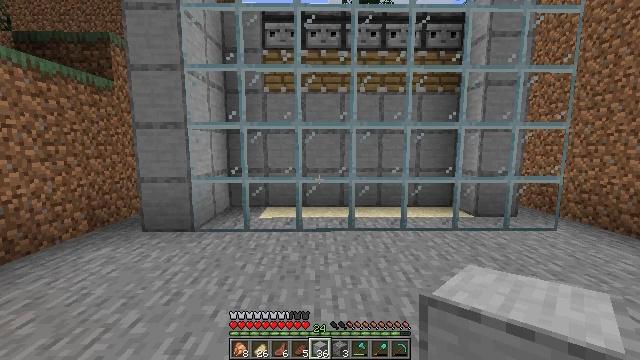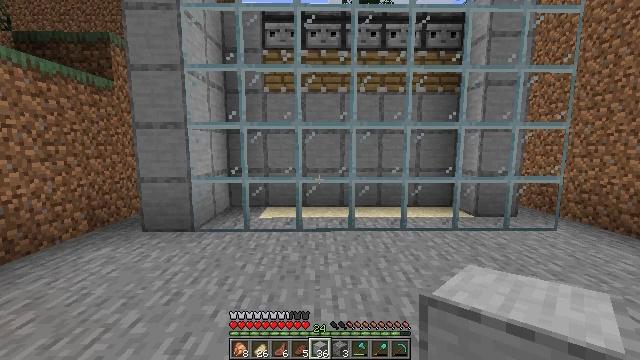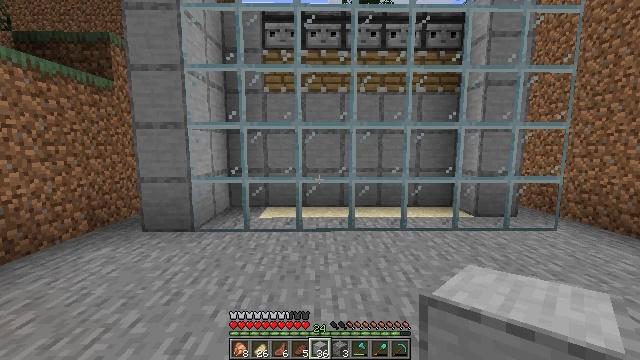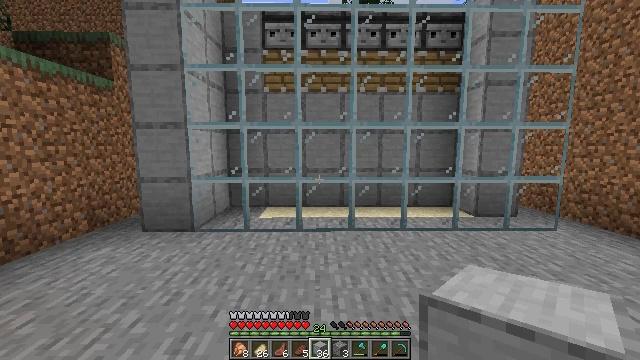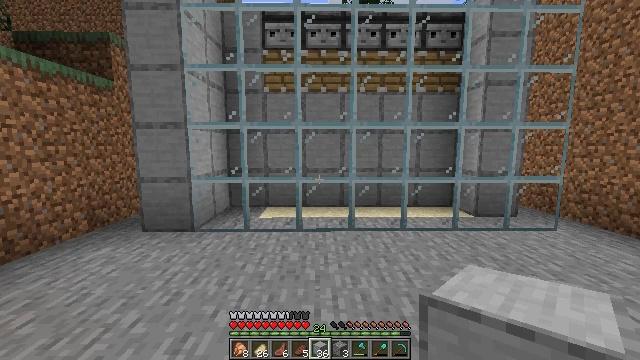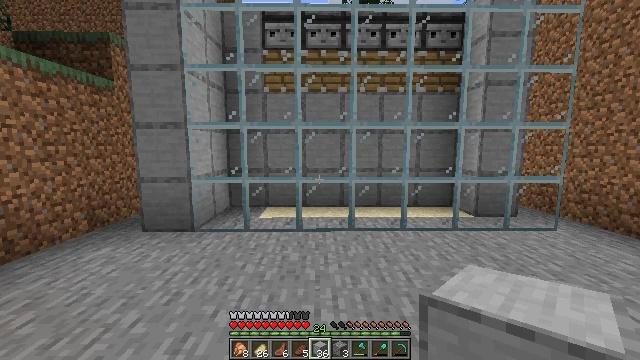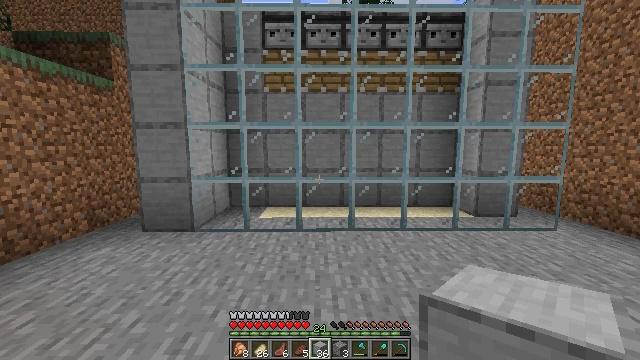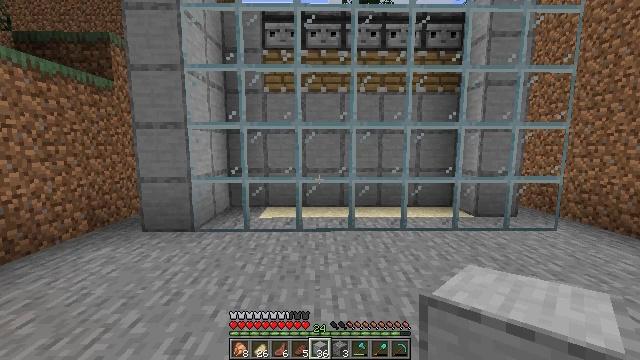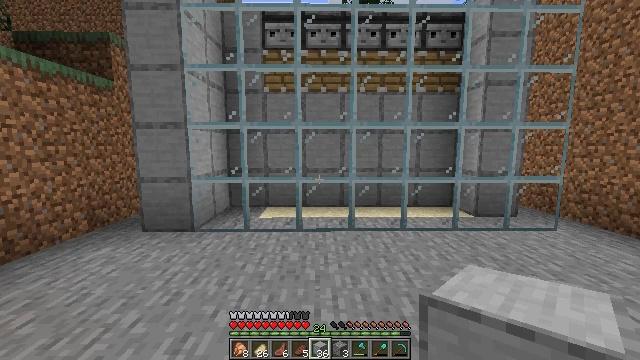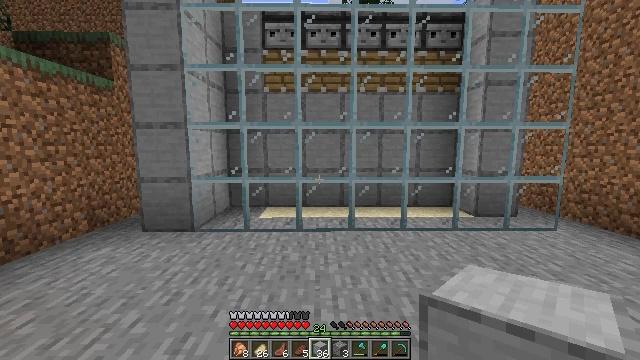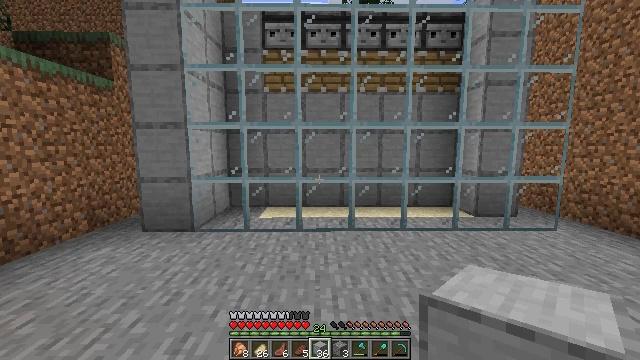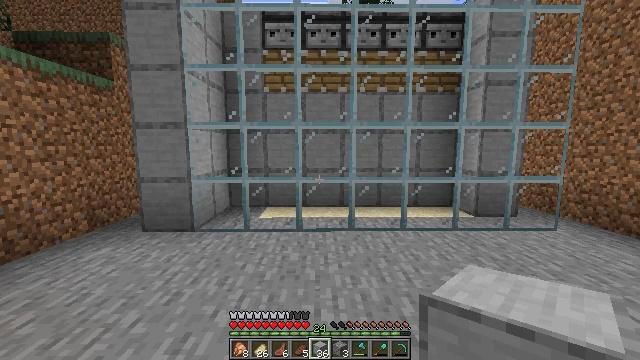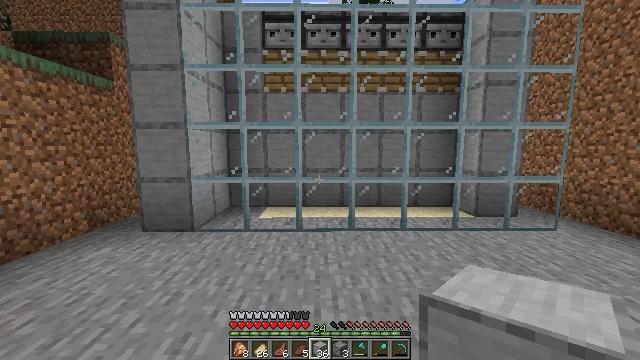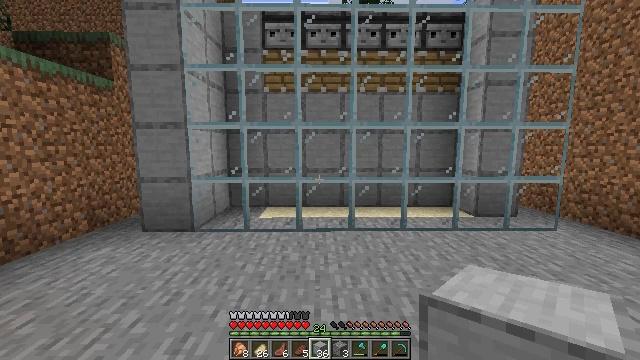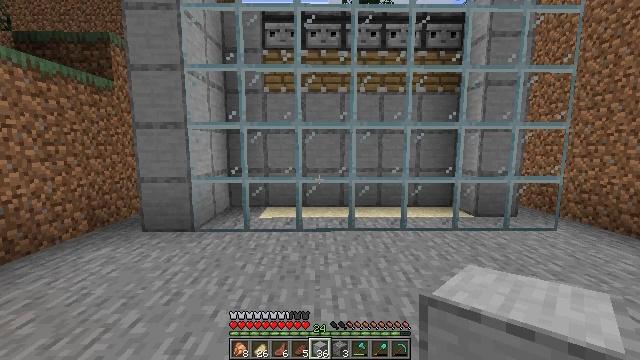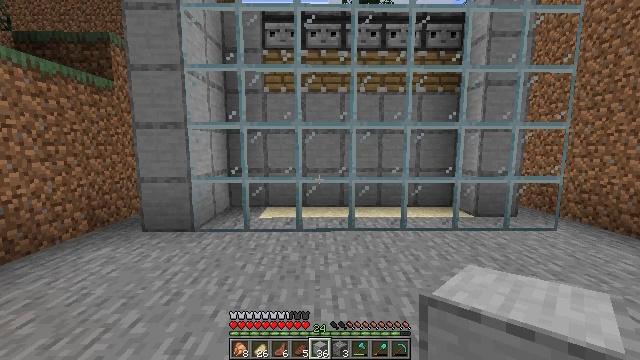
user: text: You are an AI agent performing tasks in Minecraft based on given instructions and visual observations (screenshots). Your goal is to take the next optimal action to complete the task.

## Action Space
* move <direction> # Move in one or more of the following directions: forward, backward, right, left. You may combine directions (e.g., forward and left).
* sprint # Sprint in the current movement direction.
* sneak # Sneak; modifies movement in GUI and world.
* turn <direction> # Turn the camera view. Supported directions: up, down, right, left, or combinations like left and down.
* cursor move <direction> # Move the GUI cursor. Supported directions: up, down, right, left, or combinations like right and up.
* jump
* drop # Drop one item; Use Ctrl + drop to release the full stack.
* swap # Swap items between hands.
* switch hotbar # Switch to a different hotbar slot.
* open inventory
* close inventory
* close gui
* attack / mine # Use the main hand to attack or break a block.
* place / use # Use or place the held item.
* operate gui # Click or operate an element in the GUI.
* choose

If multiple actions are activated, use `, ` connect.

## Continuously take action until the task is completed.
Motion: motion action
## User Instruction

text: Get smooth stone for building.
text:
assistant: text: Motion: no_op
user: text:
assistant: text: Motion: no_op
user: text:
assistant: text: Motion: no_op
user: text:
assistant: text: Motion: no_op
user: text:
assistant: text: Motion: no_op
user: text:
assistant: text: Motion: no_op
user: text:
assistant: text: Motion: no_op
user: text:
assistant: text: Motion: no_op
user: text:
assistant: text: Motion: no_op
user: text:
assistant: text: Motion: no_op
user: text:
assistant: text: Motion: no_op
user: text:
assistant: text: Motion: no_op
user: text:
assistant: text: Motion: no_op
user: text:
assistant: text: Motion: no_op
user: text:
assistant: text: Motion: no_op
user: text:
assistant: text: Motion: no_op
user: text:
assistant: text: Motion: no_op
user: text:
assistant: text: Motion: no_op
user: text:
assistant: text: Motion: no_op
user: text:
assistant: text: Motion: no_op
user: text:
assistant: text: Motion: no_op
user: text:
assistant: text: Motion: no_op
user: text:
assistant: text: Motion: no_op
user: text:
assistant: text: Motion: no_op
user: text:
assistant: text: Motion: no_op
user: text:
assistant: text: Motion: no_op
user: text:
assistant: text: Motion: no_op
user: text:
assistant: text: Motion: no_op
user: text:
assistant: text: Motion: no_op
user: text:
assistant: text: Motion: no_op